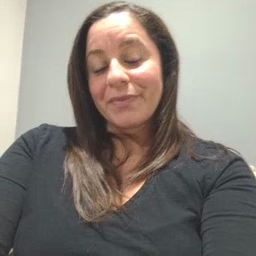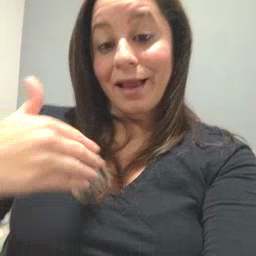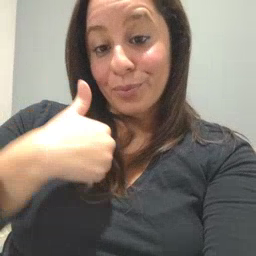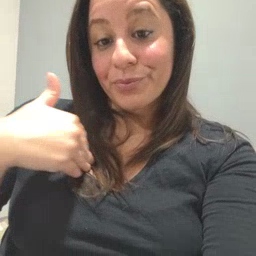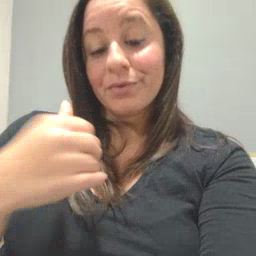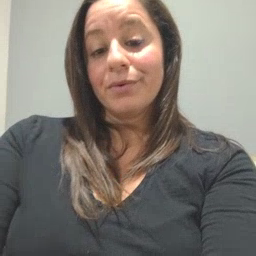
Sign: animal